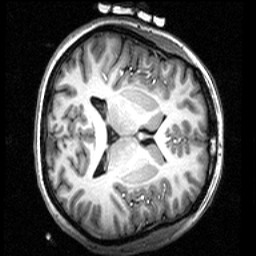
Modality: T1w
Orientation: axial
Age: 23
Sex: female